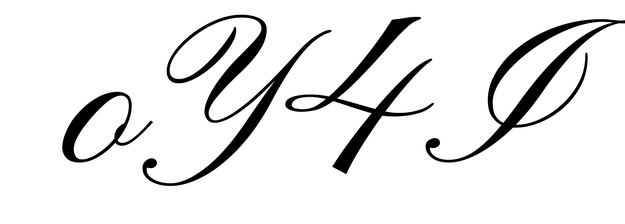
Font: PinyonScript-Regular